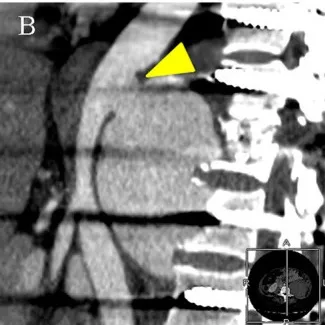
An enhanced CT scan on 1 December 2021 showed a pseudoaneurysm measuring 8.2 x 5.2 x 22.9 cm. (C) Coronal enhanced CT scan showed the pseudoaneurysm significantly enlarged into the left iliac fossa (thick arrow) compared with Enhanced MRI scan on 6 November 2021.
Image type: radiology (ct)